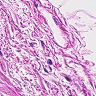
Metastatic tissue present: no